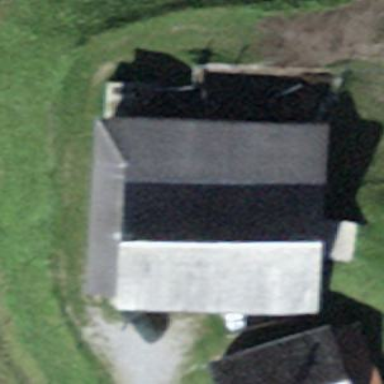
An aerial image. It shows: Farm auxiliary building.